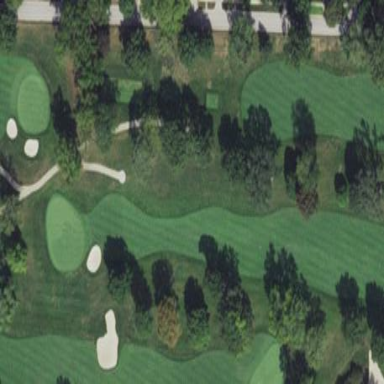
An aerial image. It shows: Grassy area designated as golf fairway.